Interaction volume radius: 5 \u00c5
Interaction volume height: 45 \u00c5
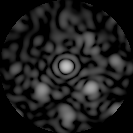
Disorder parameter: 0.5028